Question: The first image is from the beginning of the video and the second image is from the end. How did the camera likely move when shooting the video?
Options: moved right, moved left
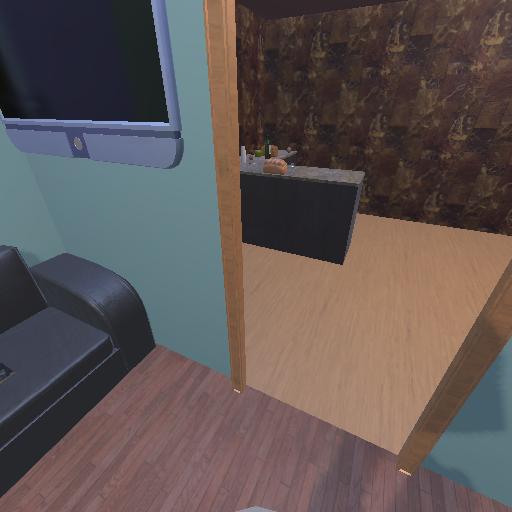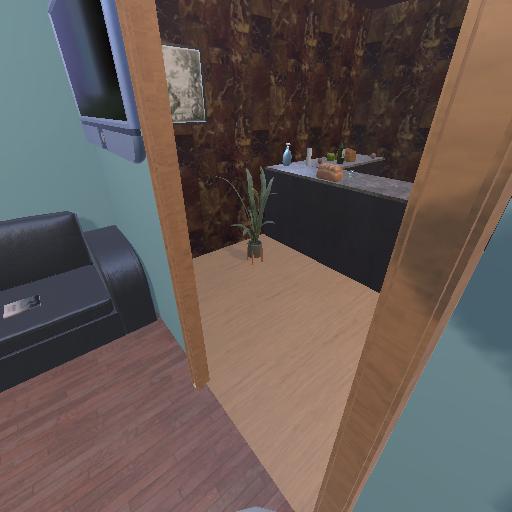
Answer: moved right